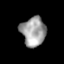
Tissue: lung
Cell type: Epithelial cells
Senescence score: 0.2205
Nuclear area (px): 704
Mean DAPI intensity: 158.683